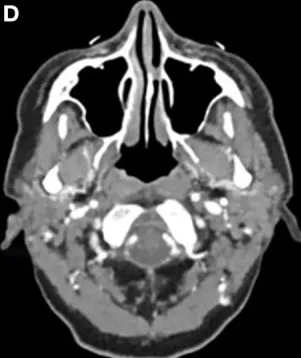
Fluoro-D-glucose PET/CT (FDG-PET/CT) images. CT.
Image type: radiology (ct)